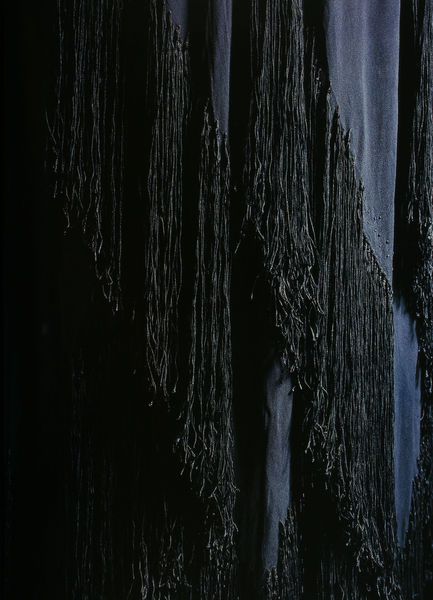
Titel: Kleid (Detail)
Künstler: Madeleine Vionnet
Standort: Kyoto (Japan)
Institution: Kyoto Costume Institute
Schlagwörter: blau, dunkel, schatten, wasser, weiß, ausschnitt, grau, hell, kleid, kleider, licht, nacht, schwarz, schal, tuch, hochformat, mode, muster, rock, teppich, wand, falten, kleidung, leinen, samt, vorhang, fransen, stoff, decke, bühne, theater, borte, seide, wasserfall, abstrakt, mauer, formen, linien, ich seh nix, rand, stämme, bordüre, dunkelblau, falte, gardine, wolle, detail, nah, nahaufnahme, symmetrie, glanz, dekor, gerade, robe, faden, fallen, foto, fotografie, oben, hängen, linie, parallel, symmetrisch, form, hallo, brokat, damast, photo, hängend, farbfoto, hilfe, struktur, detaill, diagonale, schwaru, kulisse, fäden, textil, design, textilien, photografie, brockat, vertikal, auschnitt, designer, stoffs, toffe, klider, formf, frasen, aotografie, lim, nachtblau, theatervorhang, tucvh